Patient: sex M, age 61
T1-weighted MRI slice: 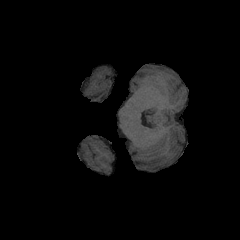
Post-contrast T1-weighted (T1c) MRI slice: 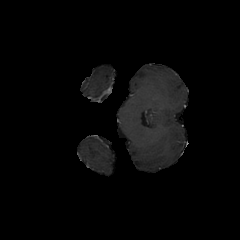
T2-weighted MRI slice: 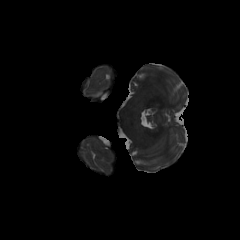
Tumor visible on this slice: no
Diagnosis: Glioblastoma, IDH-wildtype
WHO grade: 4